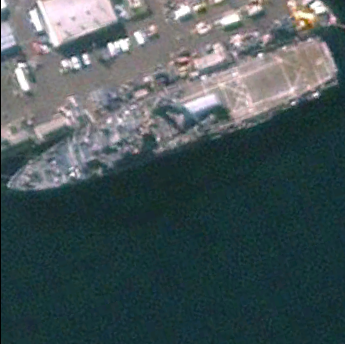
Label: combat